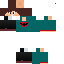
A male human skin with medium skin, wearing brown long hair dressed in a blue hoodie and black pants, featuring a closed mouth.